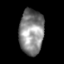
Tissue: skin
Cell type: Others
Senescence score: 0.7837
Nuclear area (px): 1075
Mean DAPI intensity: 137.042